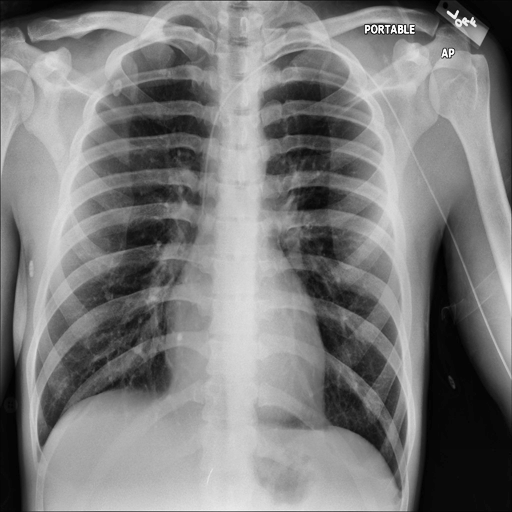
Finding: NORMAL